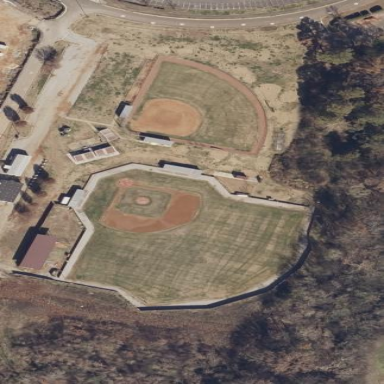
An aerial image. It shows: Baseball pitch for leisure and sports activities.